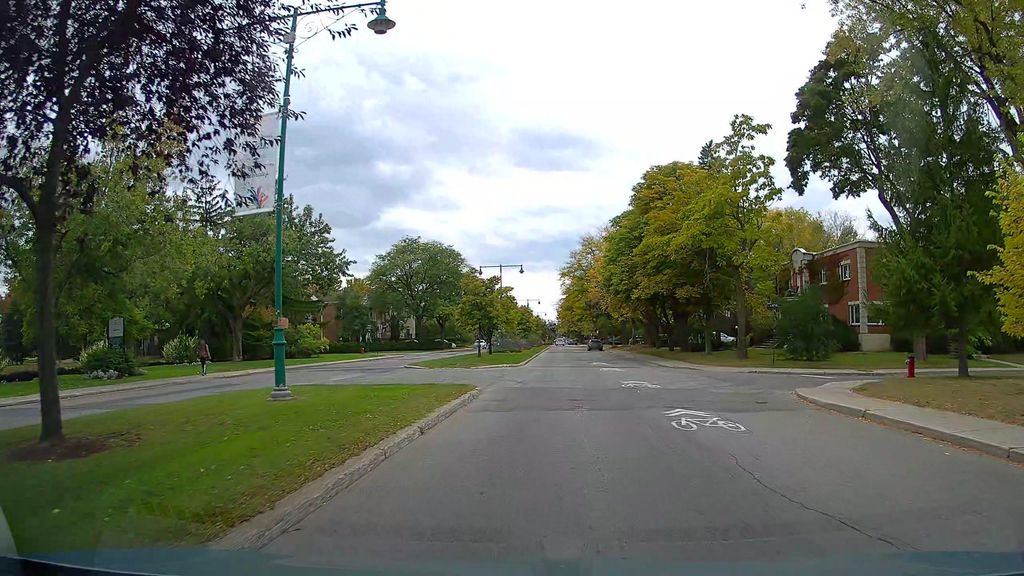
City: montreal